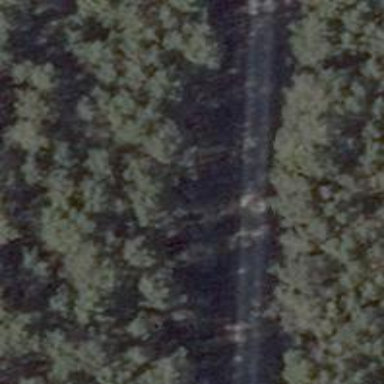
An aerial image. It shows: Track with grade 4 tracktype.